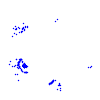
Particle: pion